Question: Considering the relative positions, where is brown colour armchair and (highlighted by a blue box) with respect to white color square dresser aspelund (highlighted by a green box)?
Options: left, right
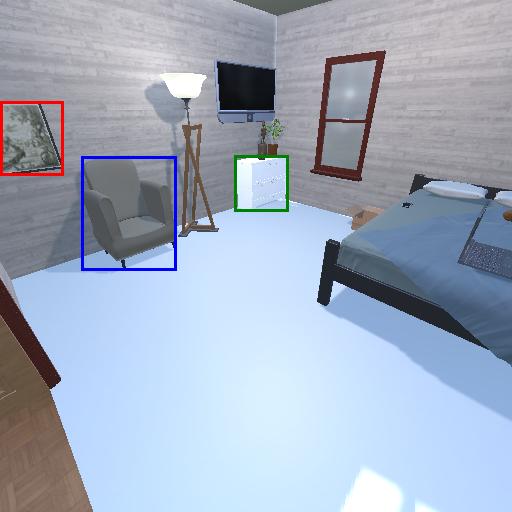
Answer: left